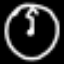
Label: clock